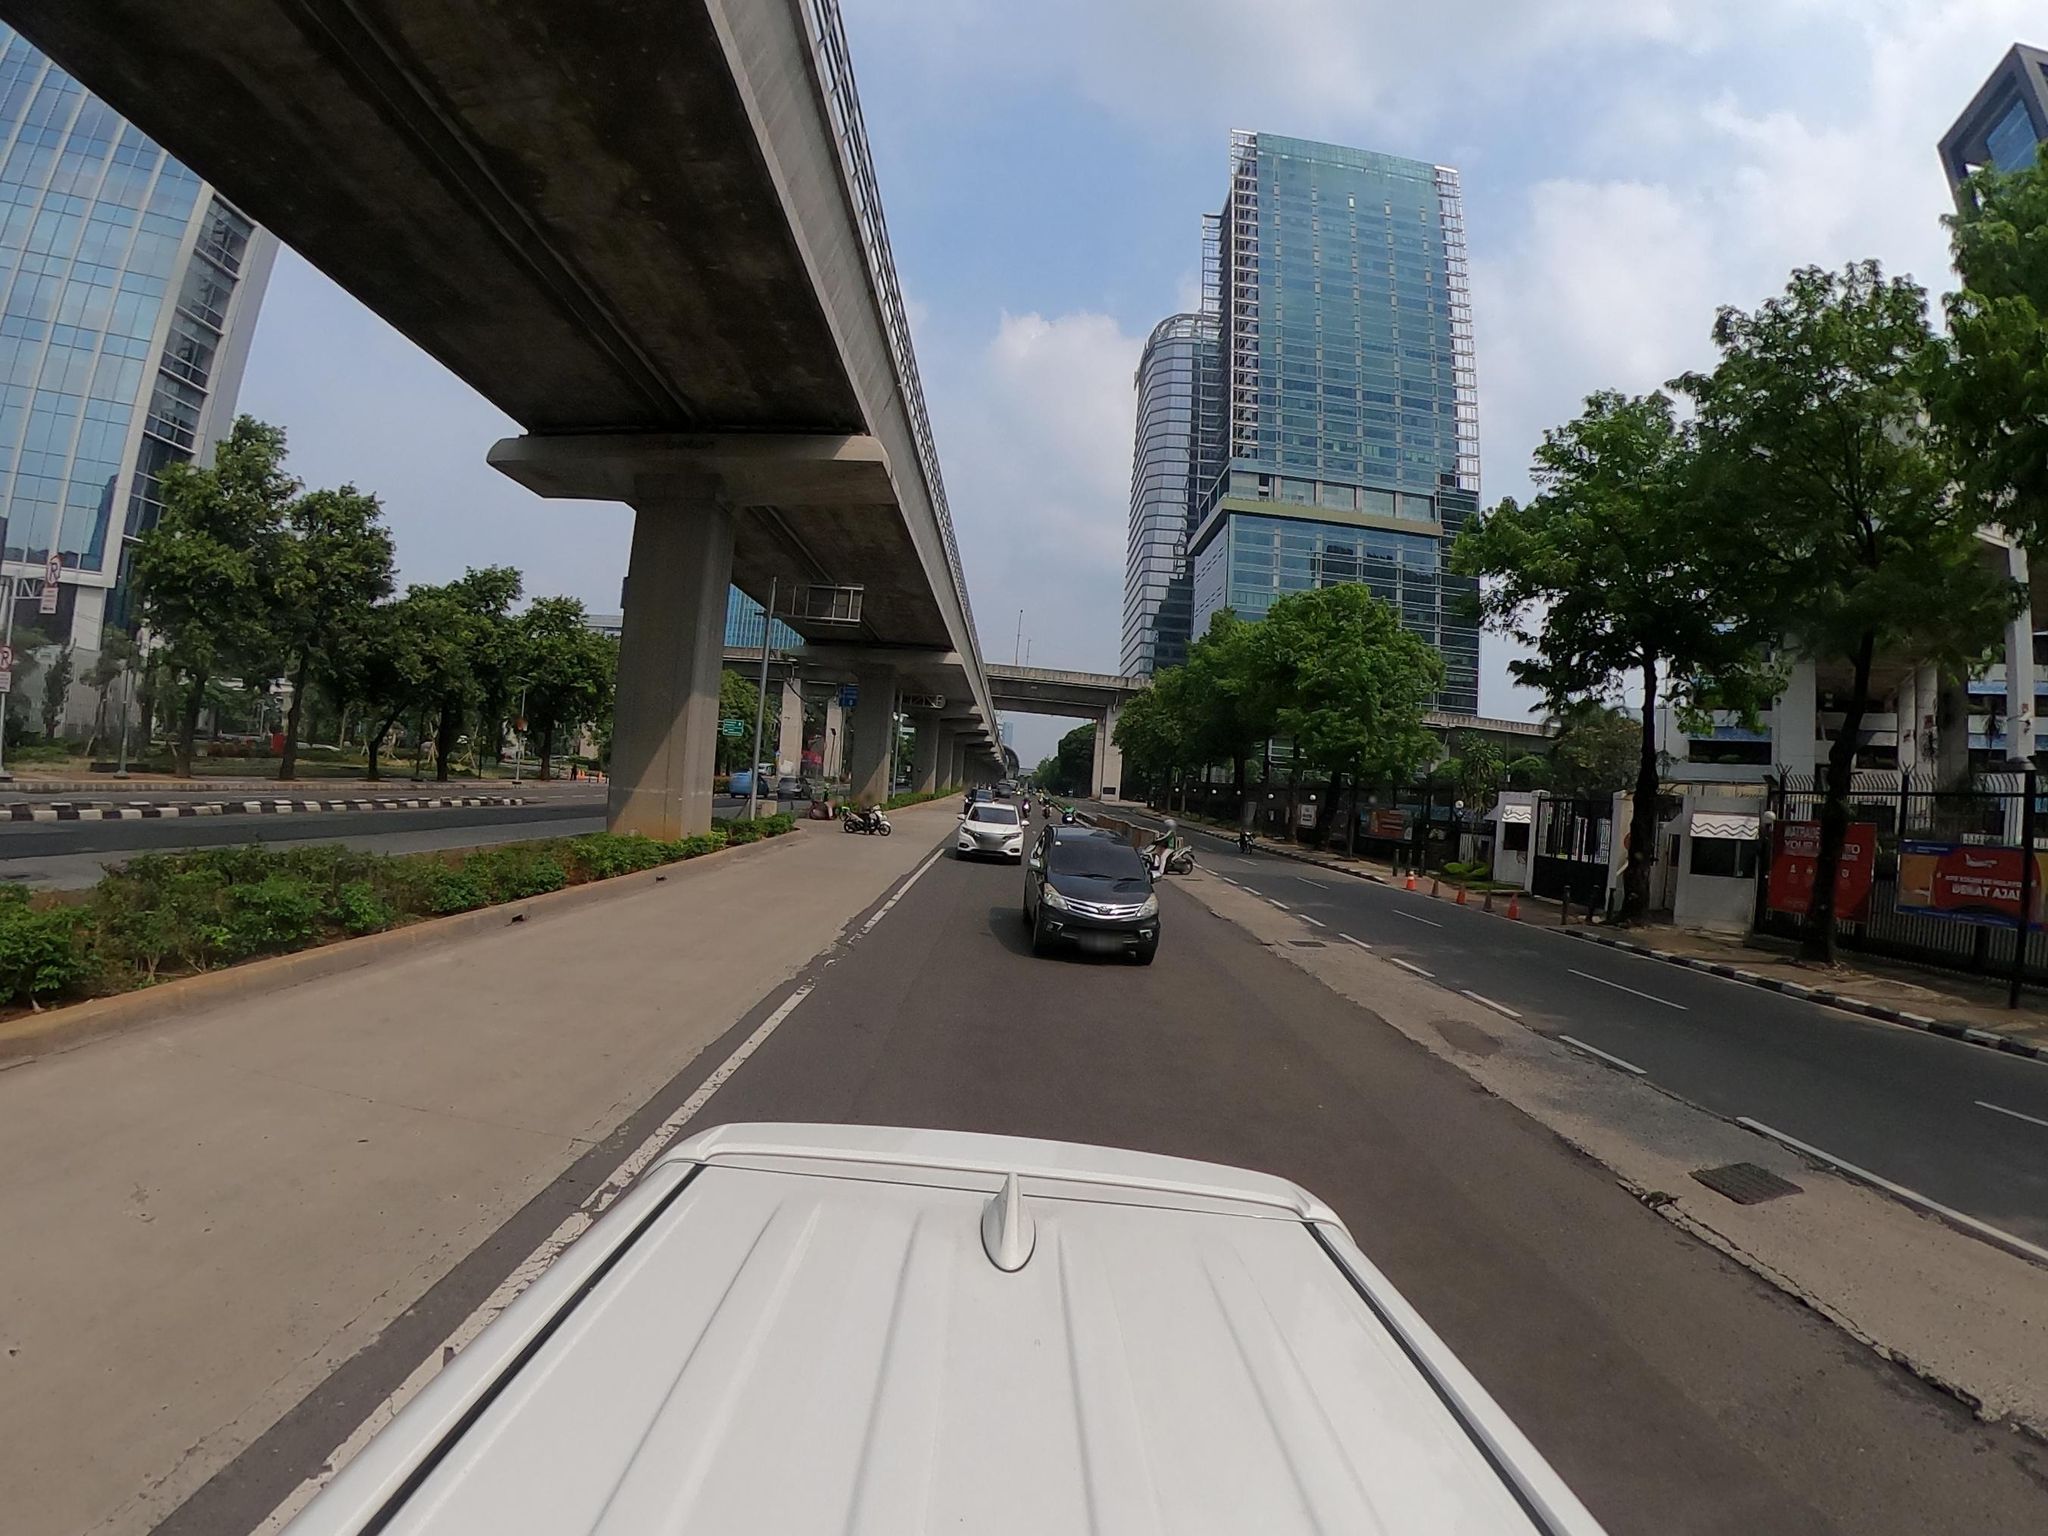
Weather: cloudy
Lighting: day
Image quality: good
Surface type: cycling surface
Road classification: primary
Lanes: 2
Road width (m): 7
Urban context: urban centre
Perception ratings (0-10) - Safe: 6.32, Lively: 7.76, Beautiful: 2.17, Boring: 3.81, Depressing: 6.62, Wealthy: 4.22